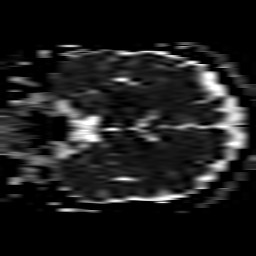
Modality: ADC
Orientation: coronal
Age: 44
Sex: male
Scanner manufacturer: philips
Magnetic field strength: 3 T
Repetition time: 4.056 s
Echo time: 0.05989 s